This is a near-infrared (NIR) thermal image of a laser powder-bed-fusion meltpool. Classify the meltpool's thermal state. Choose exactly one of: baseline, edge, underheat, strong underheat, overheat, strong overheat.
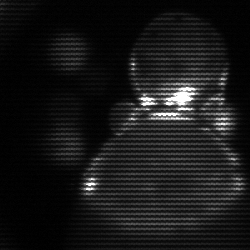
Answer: edge